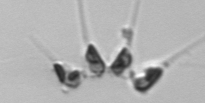
Label: Asterionellopsis_glacialis